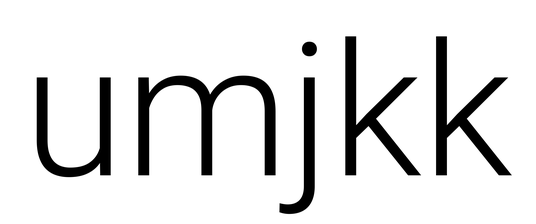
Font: Roboto_Light